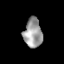
Tissue: lung
Cell type: Epithelial cells
Senescence score: 0.6366
Nuclear area (px): 520
Mean DAPI intensity: 158.933